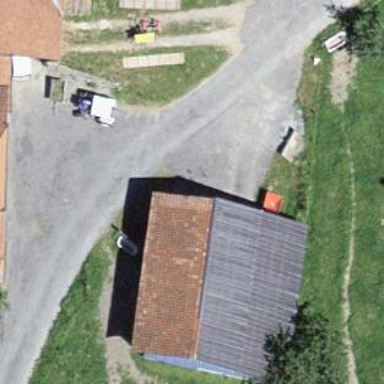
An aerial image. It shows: Barn.